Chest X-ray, AP view. Patient: 55 years old, sex M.
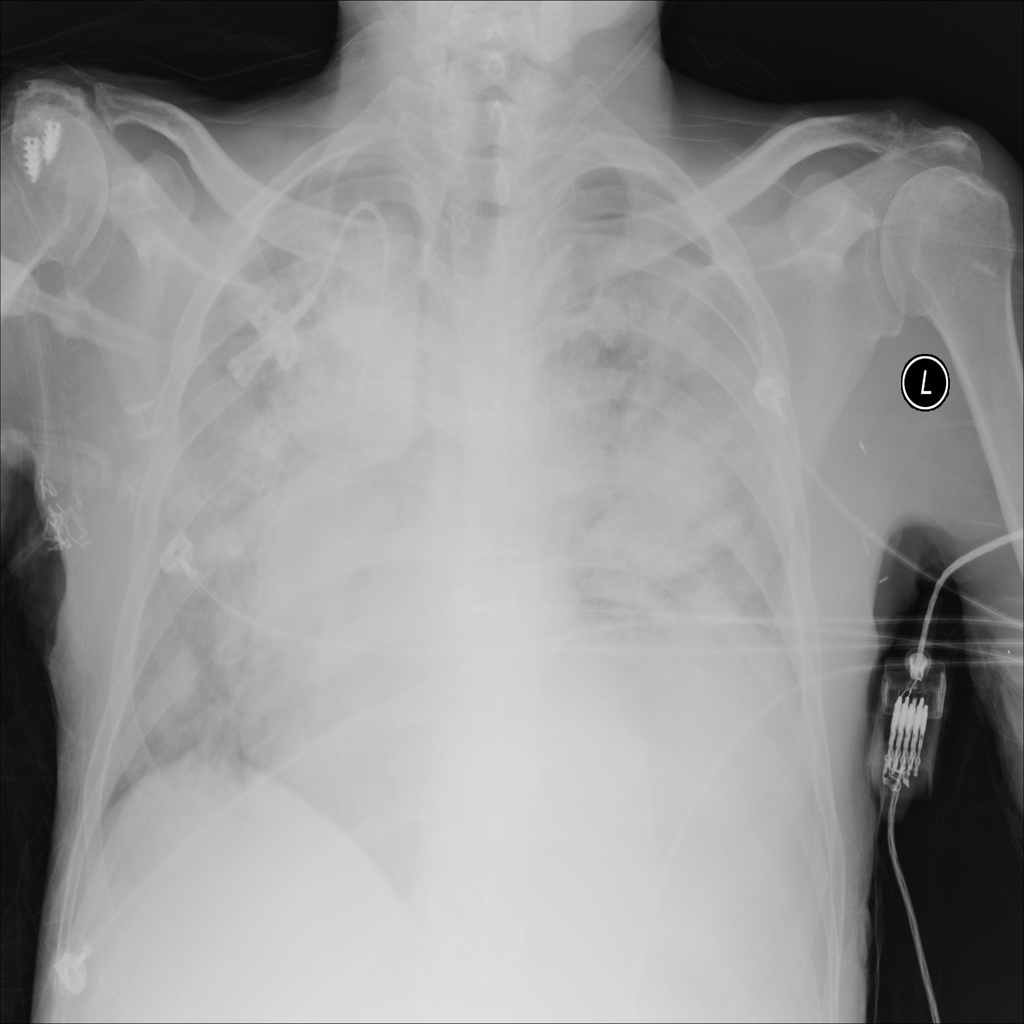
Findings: Consolidation